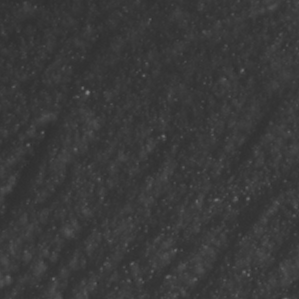
Label: non_frost